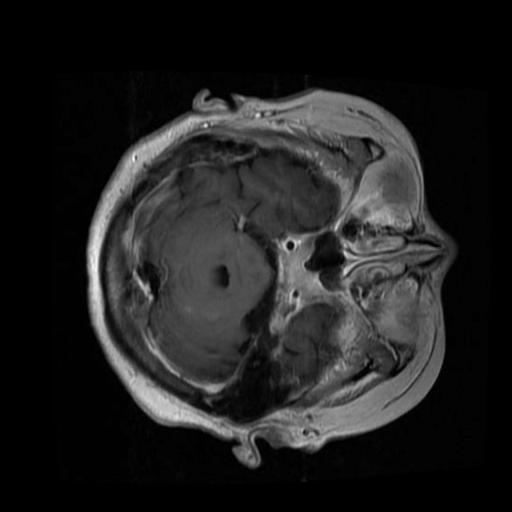
Label: brain_tumor